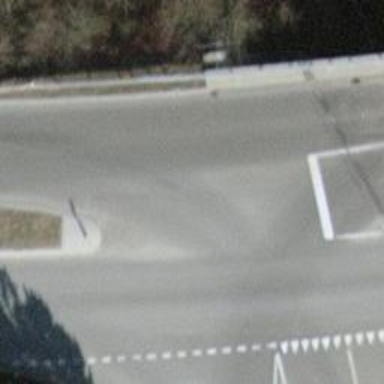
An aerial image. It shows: Secondary road with asphalt surface and embankment.